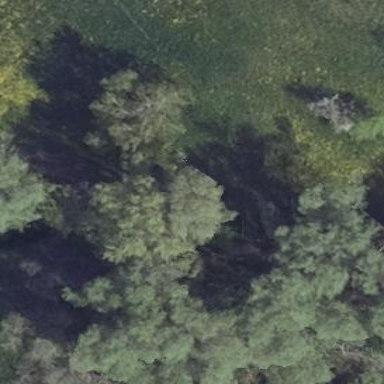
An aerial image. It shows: Forest area.